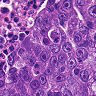
Metastatic tissue present: yes